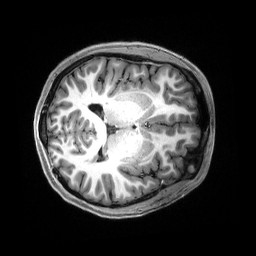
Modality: T1w
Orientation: axial
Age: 19
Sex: female
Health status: healthy
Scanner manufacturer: siemens
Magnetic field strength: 3 T
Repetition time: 2.5 s
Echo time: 0.00222 s